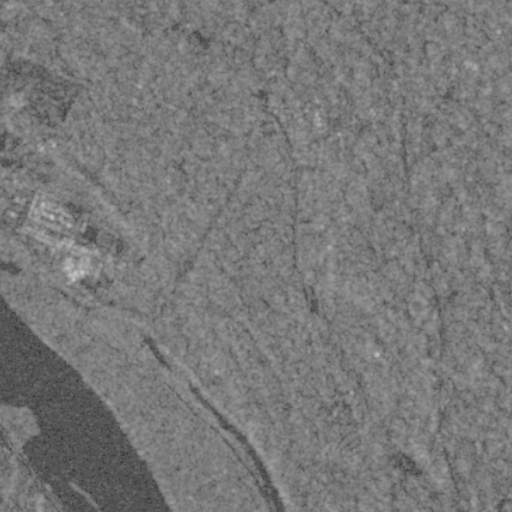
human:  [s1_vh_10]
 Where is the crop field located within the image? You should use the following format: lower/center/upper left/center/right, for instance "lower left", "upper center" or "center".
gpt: The crop field is located in the upper right of the image.
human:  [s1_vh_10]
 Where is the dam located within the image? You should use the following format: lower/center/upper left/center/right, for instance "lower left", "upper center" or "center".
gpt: The dam is located in the upper center of the image.
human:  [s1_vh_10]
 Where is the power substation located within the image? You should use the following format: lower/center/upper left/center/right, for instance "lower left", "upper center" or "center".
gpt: The power substation is located in the upper center of the image.
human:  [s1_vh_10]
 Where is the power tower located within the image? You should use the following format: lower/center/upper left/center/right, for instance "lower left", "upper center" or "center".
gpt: The power tower is located in the upper center of the image.
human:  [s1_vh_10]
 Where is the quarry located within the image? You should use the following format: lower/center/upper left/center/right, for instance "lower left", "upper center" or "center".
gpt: There is no quarry in the image.

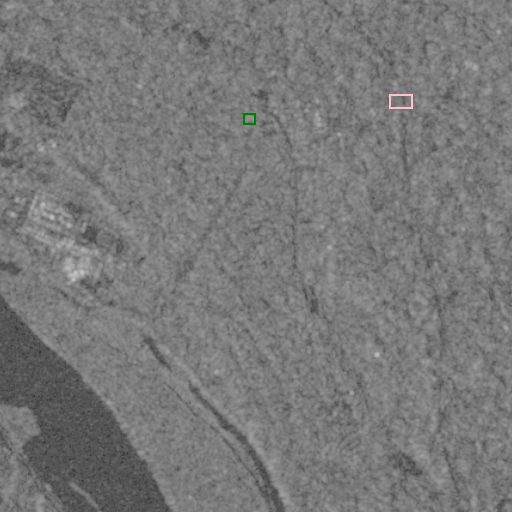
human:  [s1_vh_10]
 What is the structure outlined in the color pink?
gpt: The structure outlined in pink is a crop field.
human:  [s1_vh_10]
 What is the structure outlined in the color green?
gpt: The structure outlined in green is a power substation.
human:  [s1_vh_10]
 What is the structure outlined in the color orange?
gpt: There is no orange outline.